Question: How do I use jQuery to select DOM elements that do not have ID or CLASS name tags?
I noticed that Chrome debugger shows the DOM location on the bottom taskbar which is very helpful.
QUESTION:
What would be the jQuery() selector for the following DOM element?
Here is a screenshot of my Chrome Debugger.

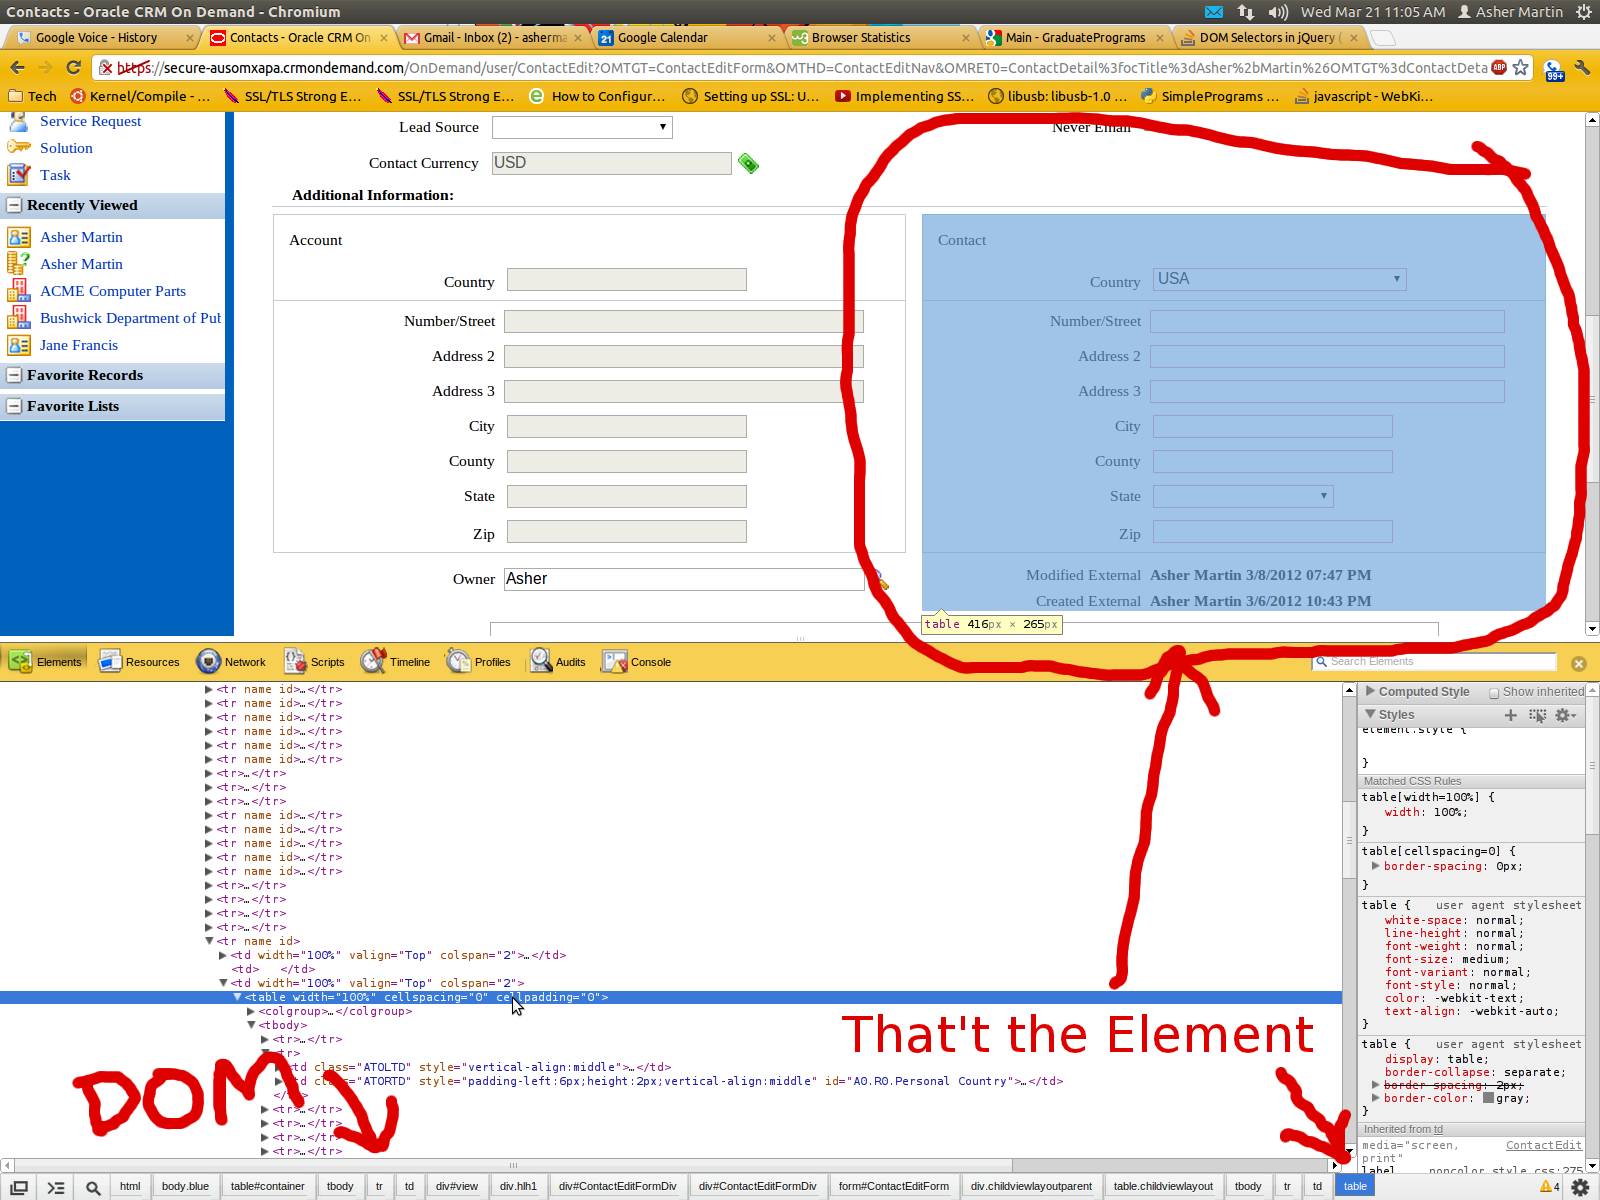
Answer: Instead of writing a complex query selector use something like this:
'''
$("table").eq(1);
'''
This selector will grab the second table on the page